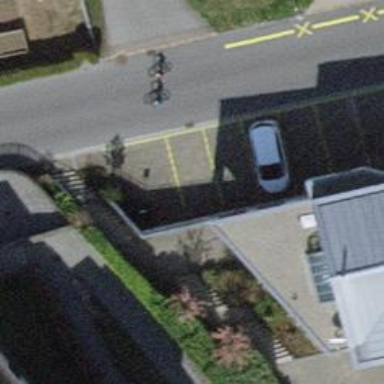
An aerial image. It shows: Set of steps on the road.